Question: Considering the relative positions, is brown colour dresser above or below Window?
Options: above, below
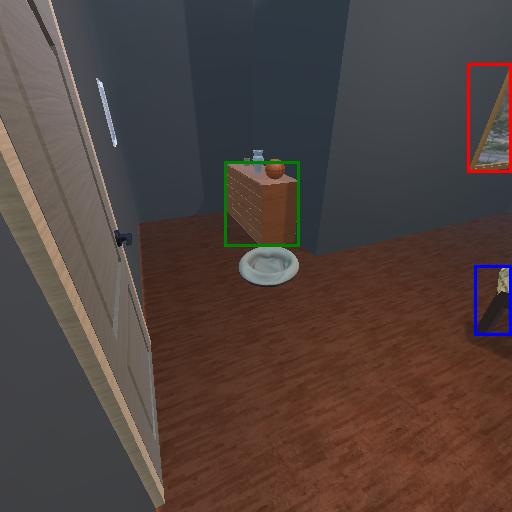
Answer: above